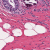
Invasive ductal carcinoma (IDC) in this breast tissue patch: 0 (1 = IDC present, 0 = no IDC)